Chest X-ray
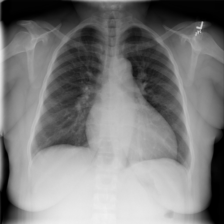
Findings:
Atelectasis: negative
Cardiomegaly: positive
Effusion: negative
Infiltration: negative
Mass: negative
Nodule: negative
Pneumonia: negative
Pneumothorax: negative
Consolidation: negative
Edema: negative
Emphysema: negative
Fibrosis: negative
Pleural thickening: negative
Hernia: negative